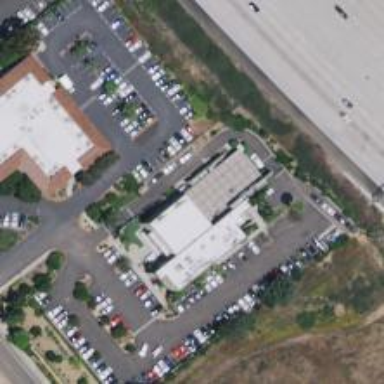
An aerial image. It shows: Veterinary facility.